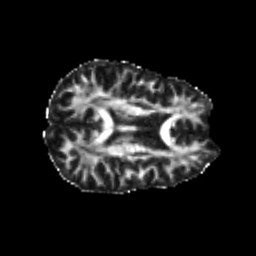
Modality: FA
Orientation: axial
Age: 21
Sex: male
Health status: healthy
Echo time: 0.074 s